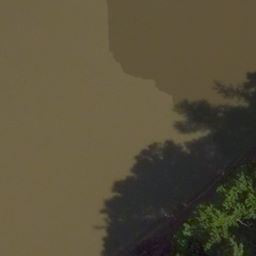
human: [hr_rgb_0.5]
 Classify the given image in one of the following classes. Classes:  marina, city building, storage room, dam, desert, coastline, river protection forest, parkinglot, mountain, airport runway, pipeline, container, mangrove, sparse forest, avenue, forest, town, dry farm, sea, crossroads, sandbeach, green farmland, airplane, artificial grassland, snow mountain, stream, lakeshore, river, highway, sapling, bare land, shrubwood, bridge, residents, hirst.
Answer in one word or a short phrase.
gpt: river protection forest